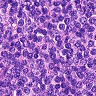
Metastatic tissue present: no